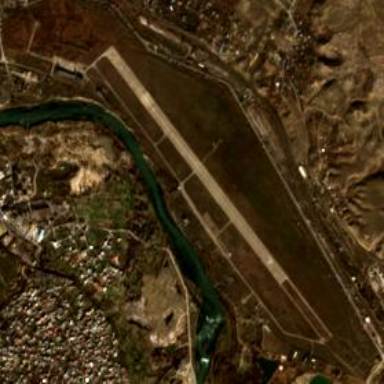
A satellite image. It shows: Military airfield located within larger aerodrome area.